The picture encodes a bearing's raw vibration samples as pixel intensities in a 2-D grid. Based on the visible evidence, which condition applies: normal, inner_race, outer_race, ball?
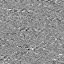
Answer: inner_race